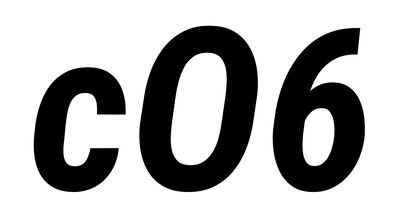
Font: Roboto-Italic_Condensed_Bold_Italic